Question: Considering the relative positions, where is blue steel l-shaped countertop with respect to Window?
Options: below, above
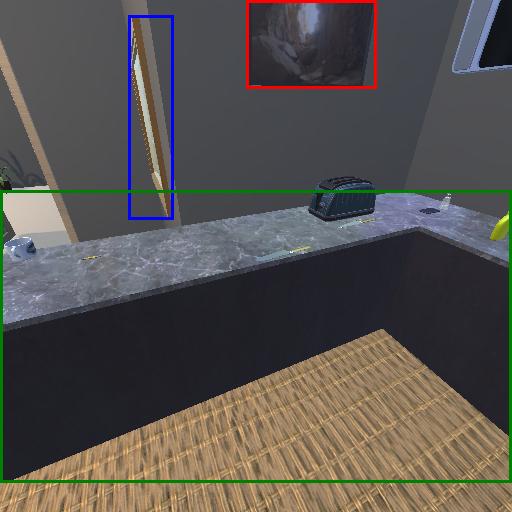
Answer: below